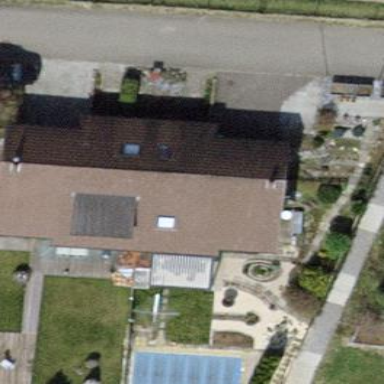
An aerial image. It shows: Semi-detached house with gabled roof.